Question: I have this jquery code to 'addClass('text-info')' whenever '.dashboard__icon--small.fa.fa-circle' 'hasClass('text-info')'. And the wanted output is so that only 'book2' circle becomes blue not 'book1' because 'first_edit' of 'book1' doesnt have the circle in blue like 'first_edit' of 'book2' has. I looked at 'closest()' function of jquery but didn't work.
'''
$(document).ready(function(){
if ($('.dashboard__icon--small.fa.fa-circle').hasClass('text-info')) {
$('.dashboard__icon.fa.fa-circle').addClass('text-info');
}
});
'''
'''
<html>
<head>
<!-- CSS only -->
<link rel="stylesheet" href="https://stackpath.bootstrapcdn.com/bootstrap/4.5.0/css/bootstrap.min.css"
integrity="sha384-9aIt2nRpC12Uk9gS9baDl411NQApFmC26EwAOH8WgZl5MYYxFfc+NcPb1dKGj7Sk" crossorigin="anonymous">
<!-- JS, Popper.js, and jQuery -->
<script src="https://code.jquery.com/jquery-3.5.1.slim.min.js"
integrity="sha384-DfXdz2htPH0lsSSs5nCTpuj/zy4C+OGpamoFVy38MVBnE+IbbVYUew+OrCXaRkfj" crossorigin="anonymous"></script>
<script src="https://cdn.jsdelivr.net/npm/popper.js@1.16.0/dist/umd/popper.min.js"
integrity="sha384-Q6E9RHvbIyZFJoft+2mJbHaEWldlvI9IOYy5n3zV9zzTtmI3UksdQRVvoxMfooAo" crossorigin="anonymous"></script>
<script src="https://stackpath.bootstrapcdn.com/bootstrap/4.5.0/js/bootstrap.min.js"
integrity="sha384-OgVRvuATP1z7JjHLkuOU7Xw704+h835Lr+6QL9UvYjZE3Ipu6Tp75j7Bh/kR0JKI" crossorigin="anonymous"></script>
<link rel="stylesheet" href="https://cdnjs.cloudflare.com/ajax/libs/font-awesome/4.7.0/css/font-awesome.min.css">
</head>
<body>
<table class="form-table form-table--big">
<tbody class="form-table__body">
<tr class="form-table__row">
<td class="form-table__data">
<input type="checkbox" name="checkbox_object_ids[]" id="checkbox_object_ids_" value="">
<a aria-hidden="true" class="dashboard__tool fa fa-tasks js-toggle" data-href="" href="#" title="Show"></a>
<i aria-hidden="true" aria-title="Processed" class="dashboard__icon fa fa-circle"></i>
</td>
<td class="form-table__data">
<a class="js-toggle" href="#">book1</a>
</td>
</tr>
<tr class="form-table__row--extra hidden" data-toggle="">
<td class="form-table__data"></td>
<td class="form-table__data">
<div class="form-table__meta-row">
<a class="js-toggle" data-href="" href="#">first_edit</a>
</div>
</td>
</tr>
<tr class="form-table__row--extra hidden" data-toggle="">
<td class="form-table__data"></td>
<td class="form-table__data">
<div class="form-table__meta-row">
<a class="js-toggle" data-href="" href="#">second_edit</a>
</div>
</td>
</tr>
<tr class="form-table__row">
<td class="form-table__data">
<input type="checkbox" name="checkbox_object_ids[]" id="checkbox_object_ids_" value="">
<a aria-hidden="true" class="dashboard__tool fa fa-tasks js-toggle" data-href="" href="#" title="Show"></a>
<i aria-hidden="true" aria-title="Processed" class="dashboard__icon fa fa-circle"></i>
</td>
<td class="form-table__data">
<a class="js-toggle" href="#">Book2</a>
</td>
</tr>
<tr class="form-table__row--extra hidden" data-toggle="">
<td class="form-table__data"></td>
<td class="form-table__data">
<div class="form-table__meta-row">
<a class="js-toggle" data-href="" href="#">first_edit</a>
<span aria-hidden="true" class="dashboard__icon dashboard__icon--small fa fa-circle text-info" title="New"></span>
</div>
</td>
</tr>
</tbody>
</table>
</body>
</html>
'''
Wanted output:

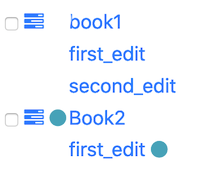
Answer: Here's what went wrong. When the page loaded, an 'if' block is run with the condition
'''
$('.dashboard__icon--small.fa.fa-circle').hasClass('text-info')
'''
<URL> given in its argument. So that means this will go into the 'if' block if there's any circle that has "text-info".
In the 'if' block, the following code is run:
'''
$('.dashboard__icon.fa.fa-circle').addClass('text-info');
'''
Now, this will add the "text-info" class to all elements that match that selector, irrespective of where they exist relative to the element(s) matched in the 'if' block. To link the two things together (the elements matched in the condition and and elements matched in the block), we need to get a bit more complex.
Here's one way of doing what you need. I've added comments to each line of code to explain what it's doing. Hopefully that makes sense. I've created many variables so that it was easier to explain, and then included a way to do everything in one line in case that matters.
'''
$(document).ready(function(){
// step 1: get all of the small icons that have the text-info class
$('.dashboard__icon--small.fa.fa-circle.text-info').each(function (index, el) {
// for each of those,
// get the closest table row
var tr = $(el).closest('tr');
// get all of the previous rows that have the form-table__row class
var bookRows = tr.prevAll('.form-table__row');
// get the first one (should be the one closest to the tr of the text-info
var myBookRow = bookRows.first();
// find the circle icon for this row
var myBookRowCircle = myBookRow.find('.dashboard__icon.fa.fa-circle');
// add the text-info class
myBookRowCircle.addClass('text-info');
// all in one line
$(el).closest('tr').prevAll('.form-table__row').first().find('.dashboard__icon.fa.fa-circle').addClass('text-info');
});
});
'''
'''
<html>
<head>
<!-- CSS only -->
<link rel="stylesheet" href="https://stackpath.bootstrapcdn.com/bootstrap/4.5.0/css/bootstrap.min.css"
integrity="sha384-9aIt2nRpC12Uk9gS9baDl411NQApFmC26EwAOH8WgZl5MYYxFfc+NcPb1dKGj7Sk" crossorigin="anonymous">
<!-- JS, Popper.js, and jQuery -->
<script src="https://code.jquery.com/jquery-3.5.1.slim.min.js"
integrity="sha384-DfXdz2htPH0lsSSs5nCTpuj/zy4C+OGpamoFVy38MVBnE+IbbVYUew+OrCXaRkfj" crossorigin="anonymous"></script>
<script src="https://cdn.jsdelivr.net/npm/popper.js@1.16.0/dist/umd/popper.min.js"
integrity="sha384-Q6E9RHvbIyZFJoft+2mJbHaEWldlvI9IOYy5n3zV9zzTtmI3UksdQRVvoxMfooAo" crossorigin="anonymous"></script>
<script src="https://stackpath.bootstrapcdn.com/bootstrap/4.5.0/js/bootstrap.min.js"
integrity="sha384-OgVRvuATP1z7JjHLkuOU7Xw704+h835Lr+6QL9UvYjZE3Ipu6Tp75j7Bh/kR0JKI" crossorigin="anonymous"></script>
<link rel="stylesheet" href="https://cdnjs.cloudflare.com/ajax/libs/font-awesome/4.7.0/css/font-awesome.min.css">
</head>
<body>
<table class="form-table form-table--big">
<tbody class="form-table__body">
<tr class="form-table__row">
<td class="form-table__data">
<input type="checkbox" name="checkbox_object_ids[]" id="checkbox_object_ids_" value="">
<a aria-hidden="true" class="dashboard__tool fa fa-tasks js-toggle" data-href="" href="#" title="Show"></a>
<i aria-hidden="true" aria-title="Processed" class="dashboard__icon fa fa-circle"></i>
</td>
<td class="form-table__data">
<a class="js-toggle" href="#">book1</a>
</td>
</tr>
<tr class="form-table__row--extra hidden active" data-toggle="">
<td class="form-table__data"></td>
<td class="form-table__data">
<div class="form-table__meta-row">
<a class="js-toggle" data-href="" href="#">first_edit</a>
</div>
</td>
</tr>
<tr class="form-table__row--extra hidden active" data-toggle="">
<td class="form-table__data"></td>
<td class="form-table__data">
<div class="form-table__meta-row">
<a class="js-toggle" data-href="" href="#">second_edit</a>
</div>
</td>
</tr>
<tr class="form-table__row">
<td class="form-table__data">
<input type="checkbox" name="checkbox_object_ids[]" id="checkbox_object_ids_" value="">
<a aria-hidden="true" class="dashboard__tool fa fa-tasks js-toggle" data-href="" href="#" title="Show"></a>
<i aria-hidden="true" aria-title="Processed" class="dashboard__icon fa fa-circle"></i>
</td>
<td class="form-table__data">
<a class="js-toggle" href="#">Book2</a>
</td>
</tr>
<tr class="form-table__row--extra hidden active" data-toggle="">
<td class="form-table__data"></td>
<td class="form-table__data">
<div class="form-table__meta-row">
<a class="js-toggle" data-href="" href="#">first_edit</a>
<span aria-hidden="true" class="dashboard__icon dashboard__icon--small fa fa-circle text-info" title="New"></span>
</div>
</td>
</tr>
</tbody>
</table>
</body>
</html>
'''